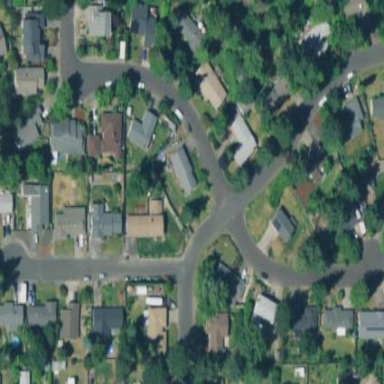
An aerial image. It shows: Residential area composed of single-family homes.